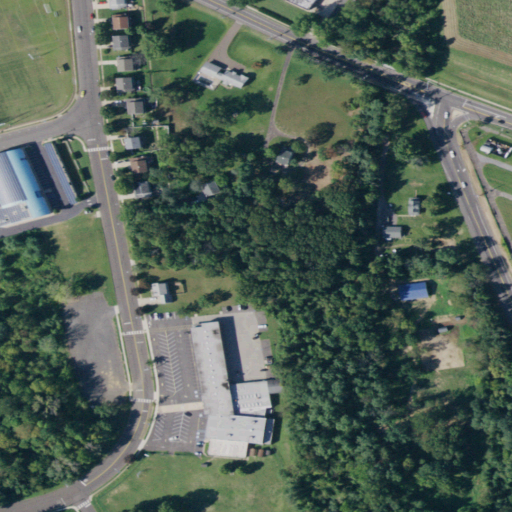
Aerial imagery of mountain in New Jersey named Laurel Hill containing deciduous forest, low intensity development, open development, medium intensity development, high intensity development, woody wetlands, grassland, and mixed forest